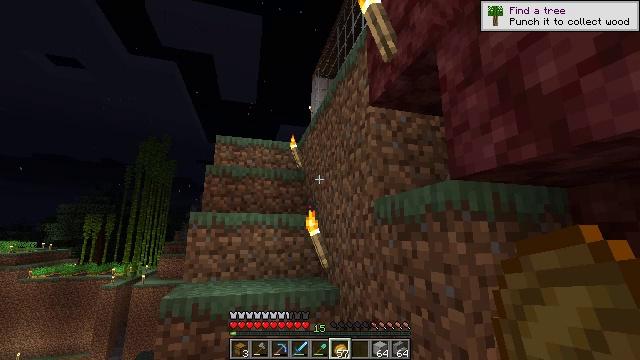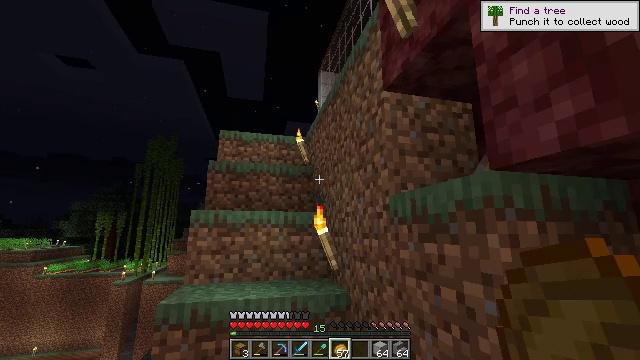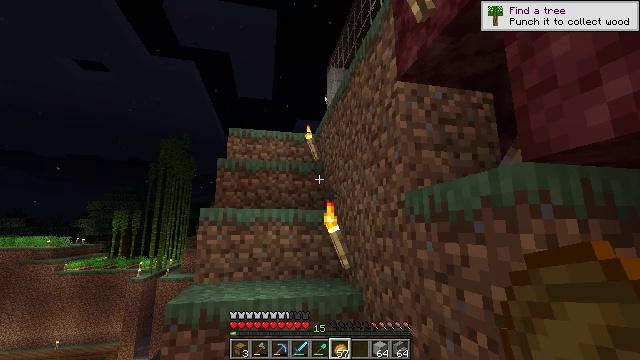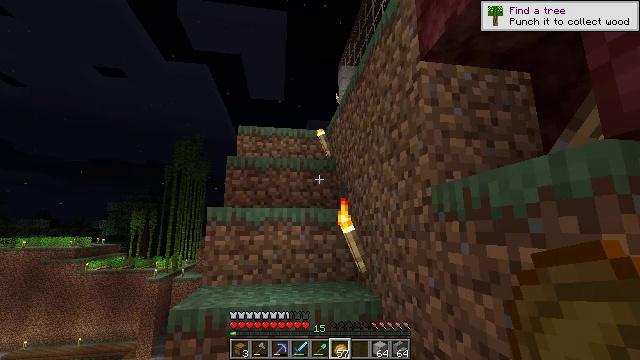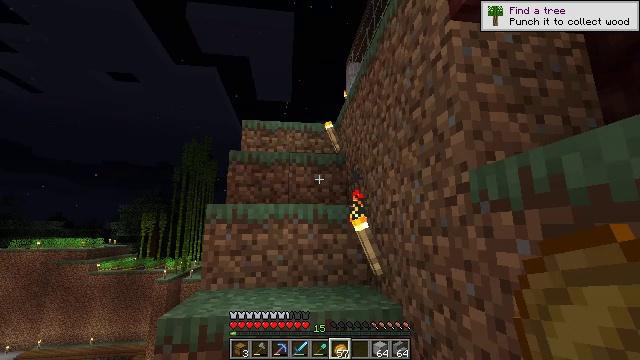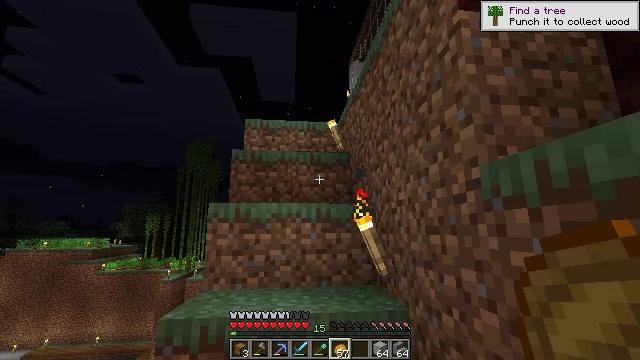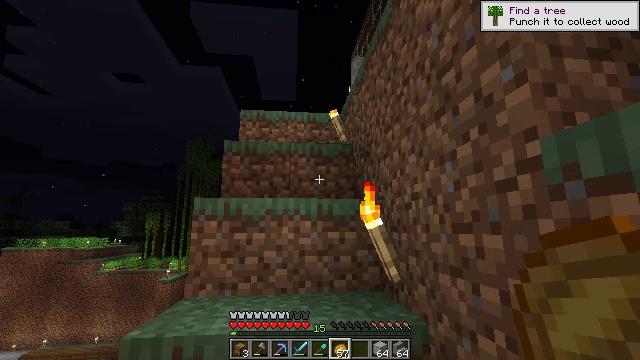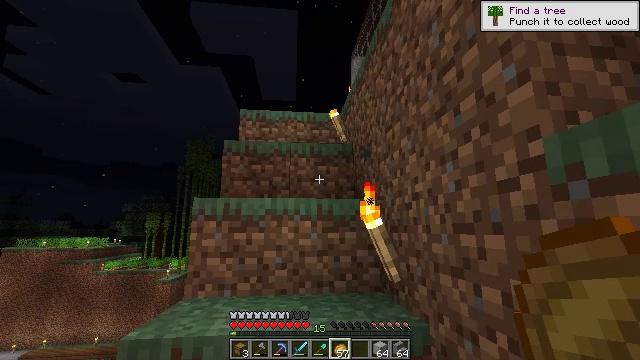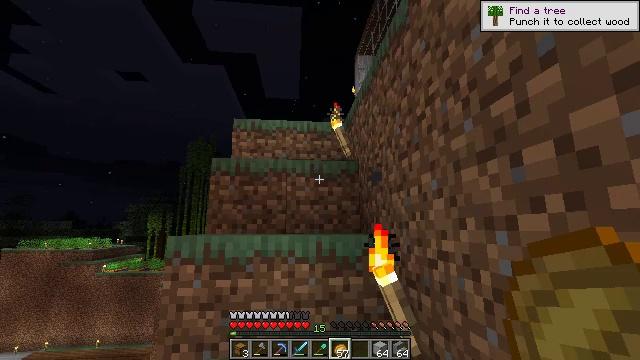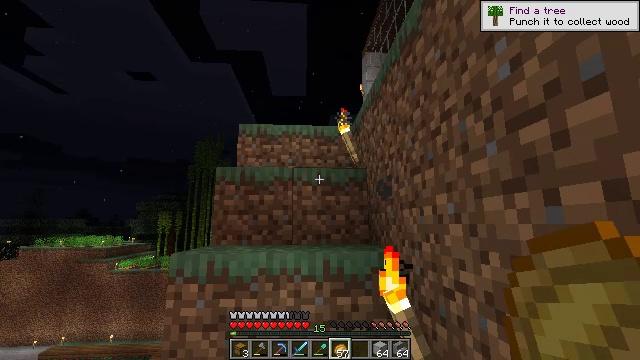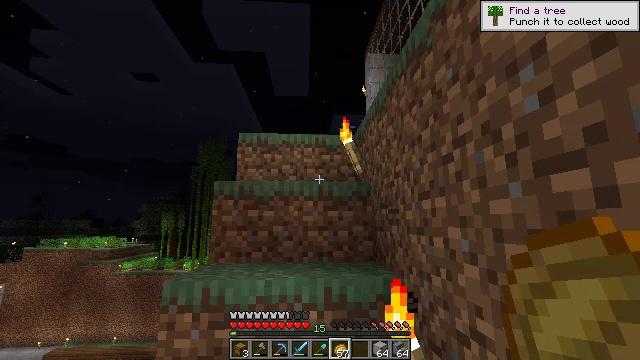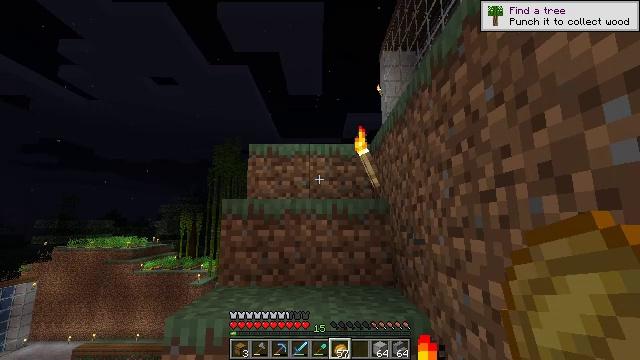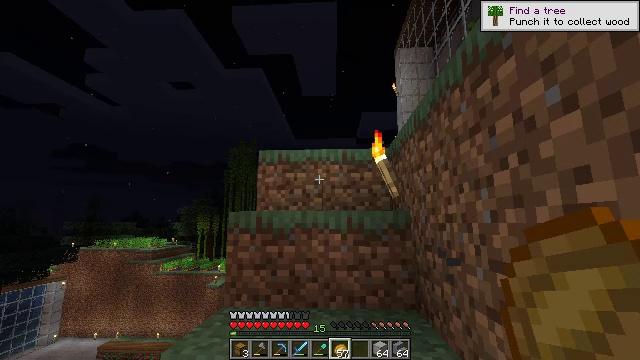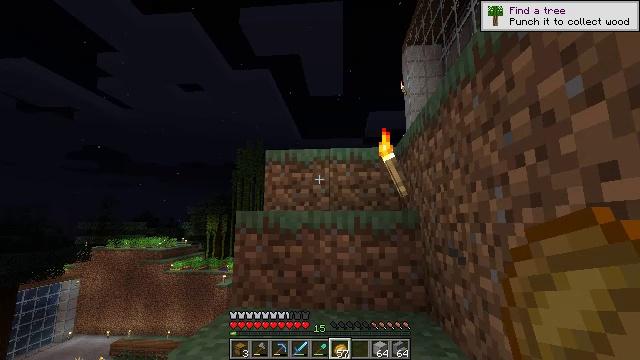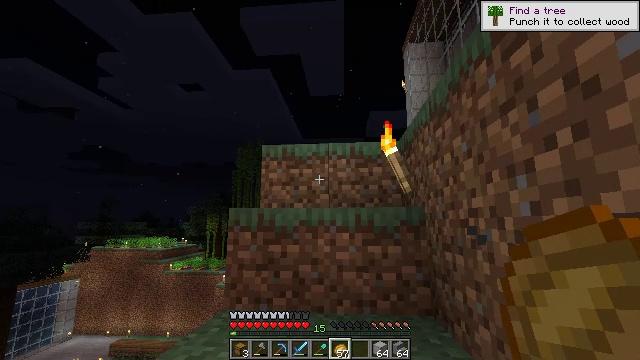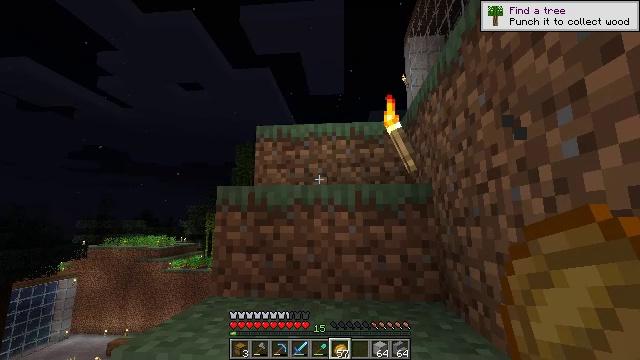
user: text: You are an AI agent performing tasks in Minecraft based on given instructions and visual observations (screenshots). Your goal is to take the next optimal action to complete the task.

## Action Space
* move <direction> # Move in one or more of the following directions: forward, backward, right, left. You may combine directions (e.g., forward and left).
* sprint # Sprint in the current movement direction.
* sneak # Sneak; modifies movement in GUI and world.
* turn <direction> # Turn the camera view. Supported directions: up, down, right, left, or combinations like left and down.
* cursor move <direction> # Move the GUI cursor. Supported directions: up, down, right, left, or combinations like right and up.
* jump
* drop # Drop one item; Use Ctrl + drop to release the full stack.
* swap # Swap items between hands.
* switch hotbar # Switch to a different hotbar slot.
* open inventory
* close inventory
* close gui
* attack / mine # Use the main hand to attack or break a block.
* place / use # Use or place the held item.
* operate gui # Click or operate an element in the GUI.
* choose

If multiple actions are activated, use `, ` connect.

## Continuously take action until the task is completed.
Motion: motion action
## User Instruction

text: Drop a baked potato.
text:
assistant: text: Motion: move forward, turn left
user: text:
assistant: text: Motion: move forward, turn left
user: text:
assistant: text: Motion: move forward, turn left
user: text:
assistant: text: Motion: move forward, turn left
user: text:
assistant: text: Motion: move forward
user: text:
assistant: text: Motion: move forward
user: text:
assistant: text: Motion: move forward
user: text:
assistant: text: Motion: move forward, jump
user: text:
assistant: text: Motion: move forward, turn left, jump
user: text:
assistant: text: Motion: move forward, jump
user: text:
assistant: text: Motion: move forward, turn left, jump
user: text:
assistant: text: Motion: move forward, turn left, jump
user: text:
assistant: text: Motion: move forward, turn left, jump
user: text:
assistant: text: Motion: move forward, jump
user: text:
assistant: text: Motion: move forward, jump
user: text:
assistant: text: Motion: move forward, jump
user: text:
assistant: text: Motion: move forward, sprint, jump
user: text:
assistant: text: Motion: move forward, sprint, jump
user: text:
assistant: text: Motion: move forward, sprint, jump
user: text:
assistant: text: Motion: move forward, sprint, jump
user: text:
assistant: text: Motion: move forward, jump
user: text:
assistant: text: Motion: move forward, jump
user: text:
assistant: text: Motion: move forward, jump
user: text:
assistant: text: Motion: move forward, jump
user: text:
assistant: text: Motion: move forward, turn right, jump
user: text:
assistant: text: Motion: move forward, jump
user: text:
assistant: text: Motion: move forward, jump
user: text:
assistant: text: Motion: move forward, sprint, jump
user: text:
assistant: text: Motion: move forward, sprint, jump
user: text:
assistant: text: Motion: move forward, sprint, turn right, jump